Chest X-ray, AP view. Patient: 65 years old, sex F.
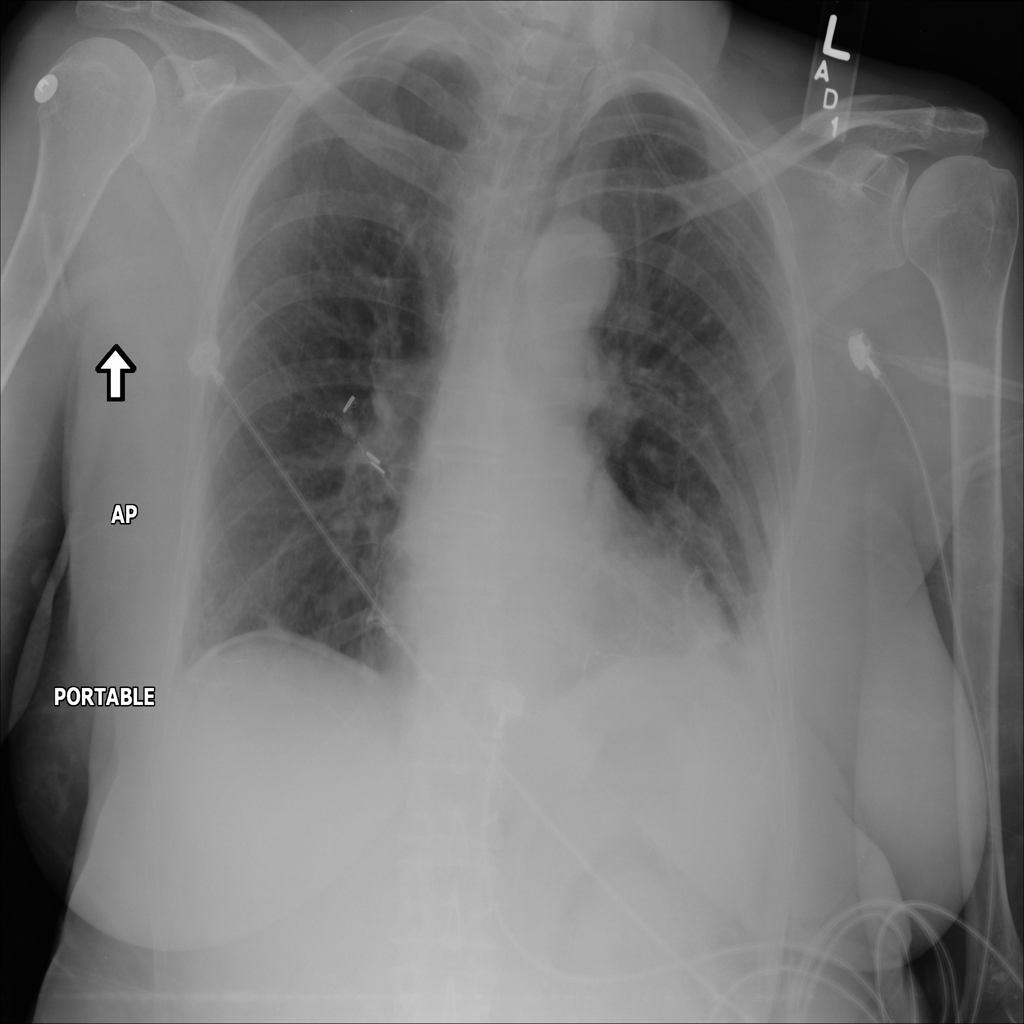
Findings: No Finding